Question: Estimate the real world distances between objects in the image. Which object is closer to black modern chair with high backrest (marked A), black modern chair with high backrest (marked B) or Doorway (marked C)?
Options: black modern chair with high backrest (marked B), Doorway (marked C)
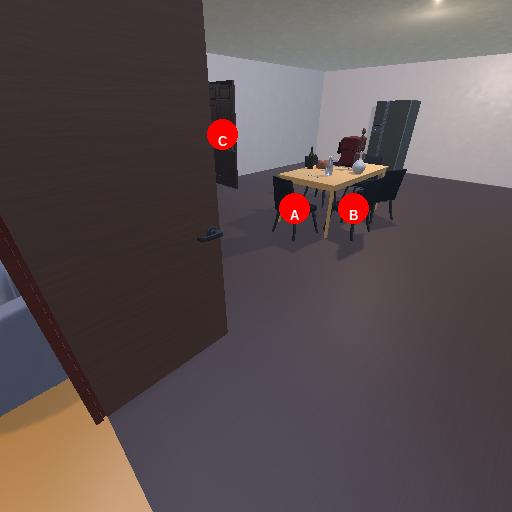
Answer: black modern chair with high backrest (marked B)